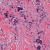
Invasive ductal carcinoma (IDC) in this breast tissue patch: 1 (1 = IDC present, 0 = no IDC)